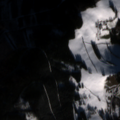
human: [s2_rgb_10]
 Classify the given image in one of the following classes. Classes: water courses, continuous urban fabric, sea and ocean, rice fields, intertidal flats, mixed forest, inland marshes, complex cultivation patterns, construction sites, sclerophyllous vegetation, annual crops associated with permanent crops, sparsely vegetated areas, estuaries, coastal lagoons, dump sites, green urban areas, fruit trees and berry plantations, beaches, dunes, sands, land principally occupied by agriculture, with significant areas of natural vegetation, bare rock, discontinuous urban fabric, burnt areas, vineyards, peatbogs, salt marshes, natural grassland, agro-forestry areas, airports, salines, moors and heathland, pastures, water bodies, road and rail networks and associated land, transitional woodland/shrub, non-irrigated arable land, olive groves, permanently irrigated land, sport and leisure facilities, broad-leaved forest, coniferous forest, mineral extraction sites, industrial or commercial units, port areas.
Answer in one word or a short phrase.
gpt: pastures, coniferous forest, mixed forest